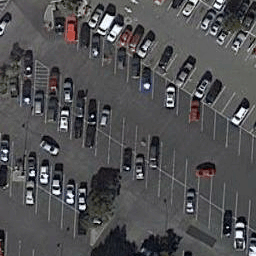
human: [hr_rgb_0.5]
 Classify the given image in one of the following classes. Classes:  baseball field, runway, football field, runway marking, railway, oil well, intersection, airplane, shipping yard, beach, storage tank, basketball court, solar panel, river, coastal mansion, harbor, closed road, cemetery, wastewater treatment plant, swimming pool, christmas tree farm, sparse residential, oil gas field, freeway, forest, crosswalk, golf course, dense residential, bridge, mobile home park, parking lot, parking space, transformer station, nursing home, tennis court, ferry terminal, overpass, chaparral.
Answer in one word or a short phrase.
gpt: parking lot